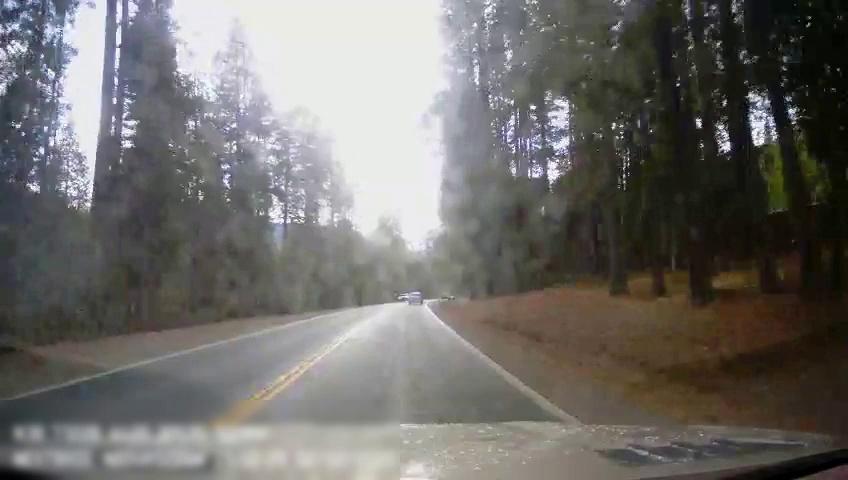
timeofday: Day
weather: Sunny
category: Drivable Space
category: Vehicles | SUV
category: Vehicles | Car
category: Lanes | Current Lane
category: Lanes | Current Lane
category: Lanes | Opposite Lane
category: Lanes | Opposite Lane